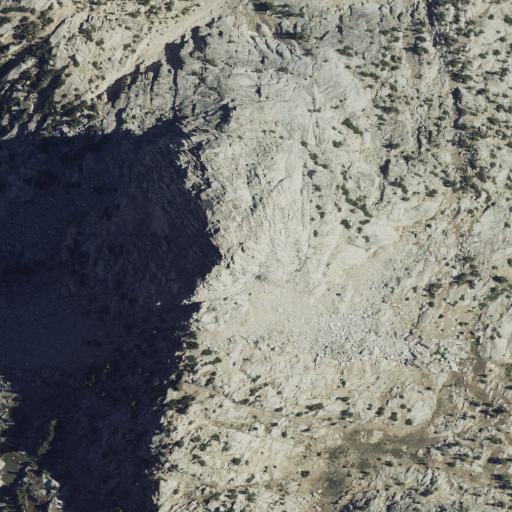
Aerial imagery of mountain in California named Fin Dome containing shrub, barren land, and evergreen forest